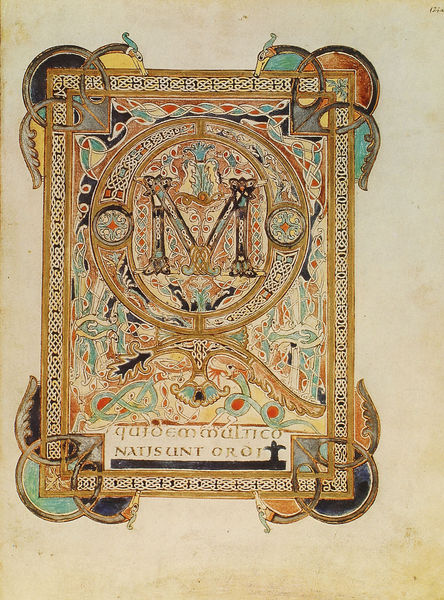
Titel: Evangeliar
Institution: Prag, Kapitulni Knihovna
Schlagwörter: blätter, laub, bunt, geschwungen, zeichnung, tiere, muster, ornament, alt, rahmen, bild, gold, kreis, oval, farbig, schrift, ente, farbe, symmetrie, ornamente, verzierung, deckel, buch, eckig, rechteck, seite, text, schlange, orden, schnäbel, einband, verziert, mittelalter, schwäne, drachen, drache, latein, keltisch, fabeltiere, verzeirt, drachenköpfe, prunktvoll, m, o, q, zopfmuster, quidem, ordi, ccodex, mason, schnabaltier